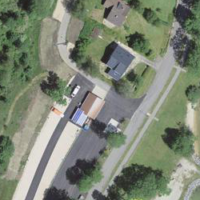
EUNIS habitat code: 55
Species observed at this site:
Rhamnus cathartica
Sedum acre